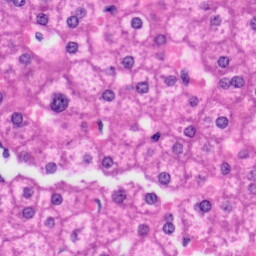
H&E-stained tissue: Liver